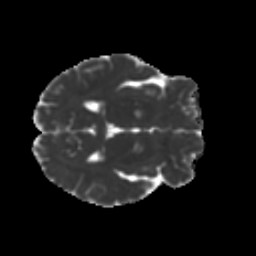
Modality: MD
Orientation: axial
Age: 43
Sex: female
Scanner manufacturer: ge
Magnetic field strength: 3 T
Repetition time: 7.8 s
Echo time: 0.0606 s